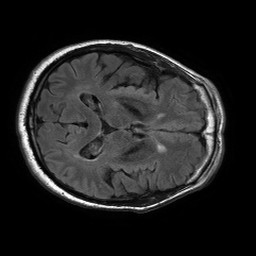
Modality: FLAIR
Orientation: axial
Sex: male
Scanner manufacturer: philips
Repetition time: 11 s
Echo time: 0.125 s